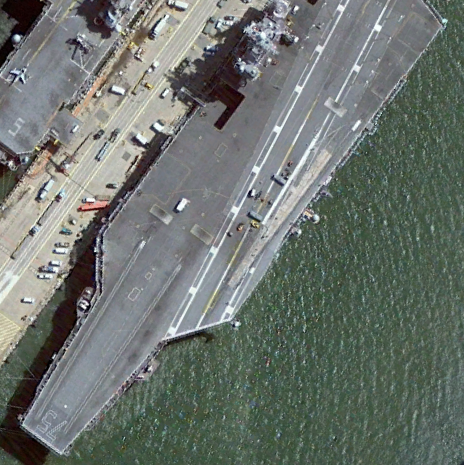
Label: aircraft_carrier